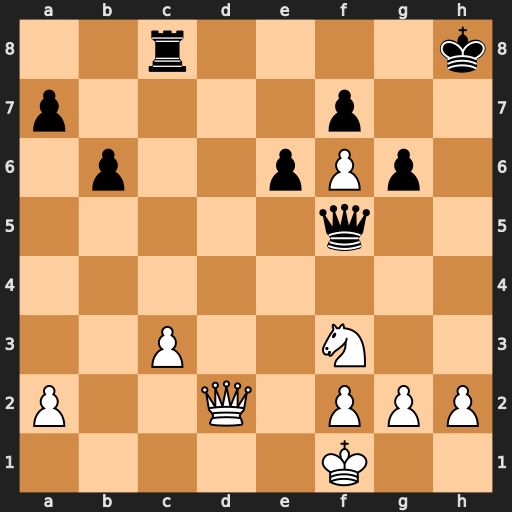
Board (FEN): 2r4k/p4p2/1p2pPp1/5q2/8/2P2N2/P2Q1PPP/5K2
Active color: w
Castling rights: -
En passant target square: -
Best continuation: Qh6+ Kg8 Qg7#